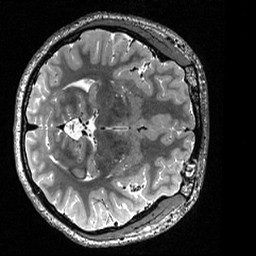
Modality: T2w
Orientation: axial
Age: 20
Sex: female
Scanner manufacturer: siemens
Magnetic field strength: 3 T
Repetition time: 3.2 s
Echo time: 0.56 s